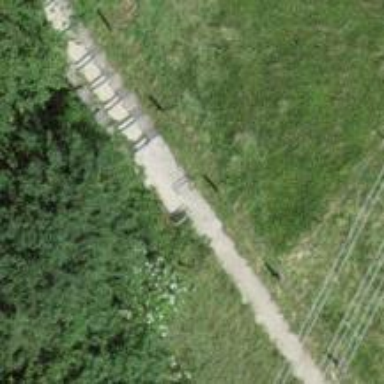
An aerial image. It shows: Cycle barrier.